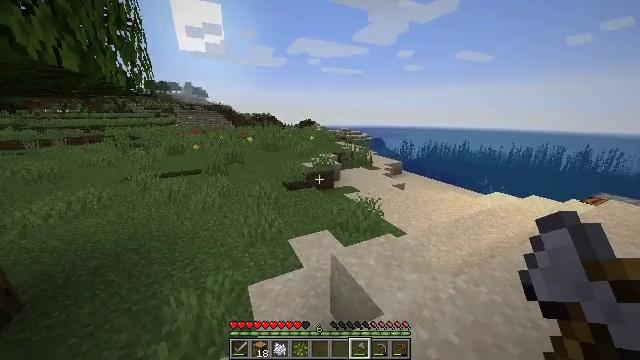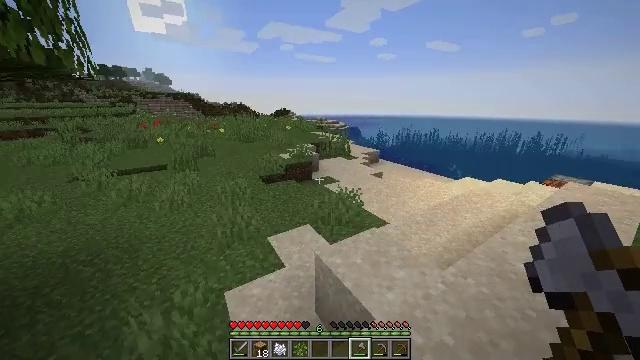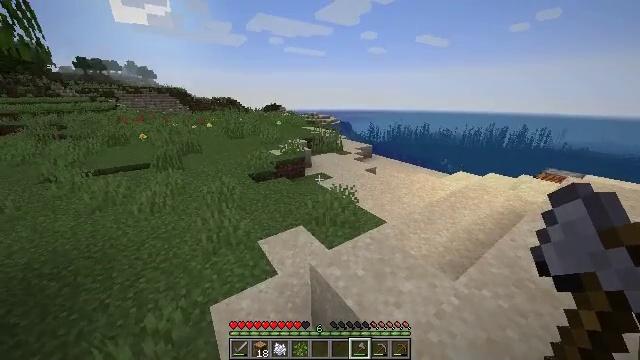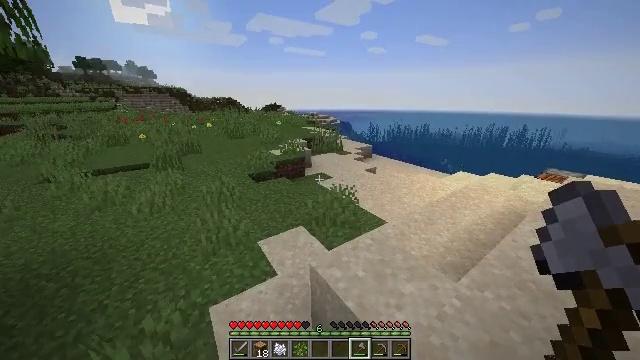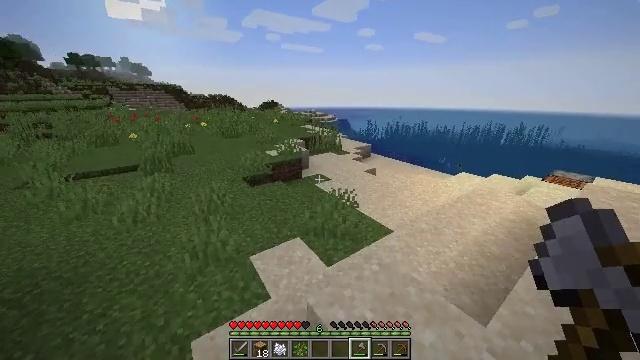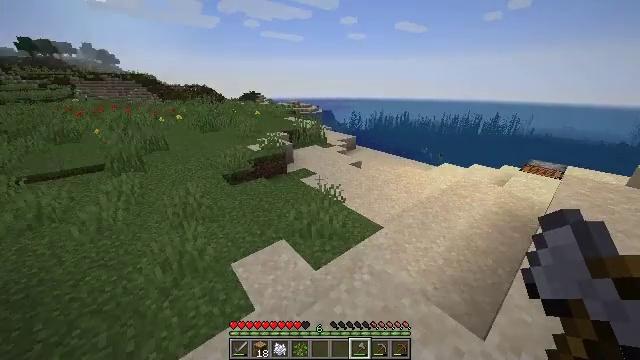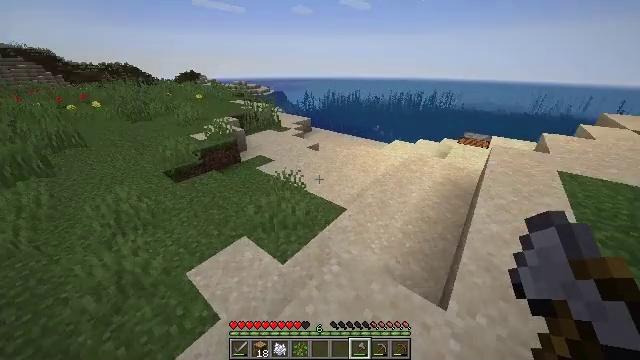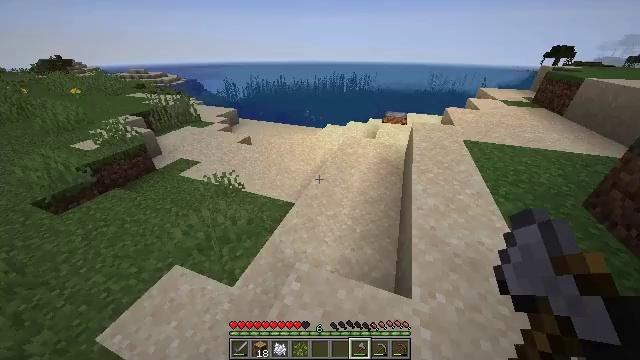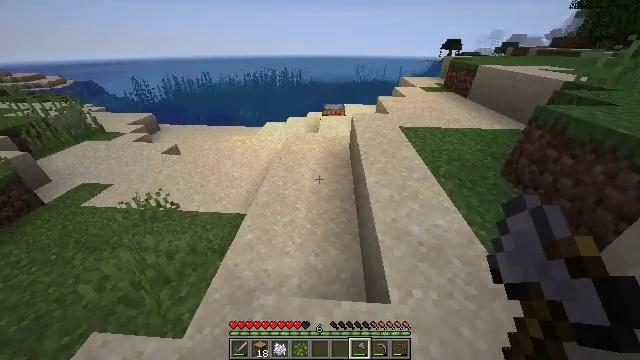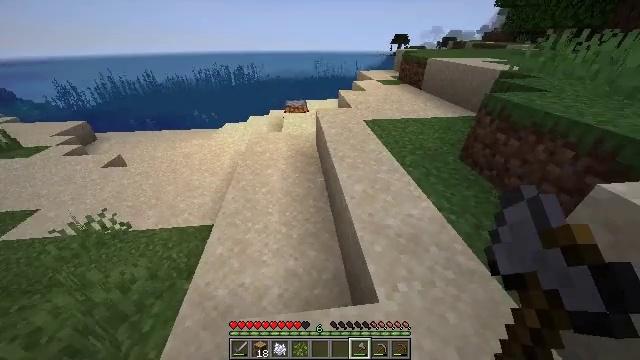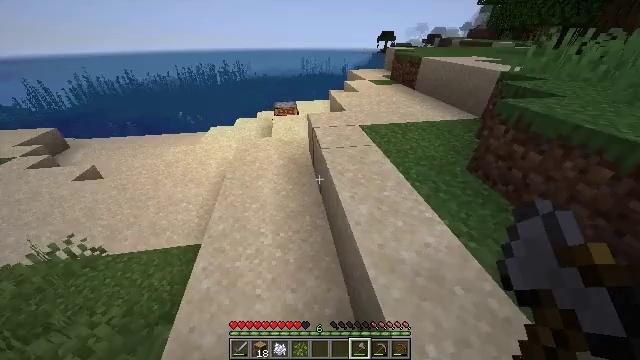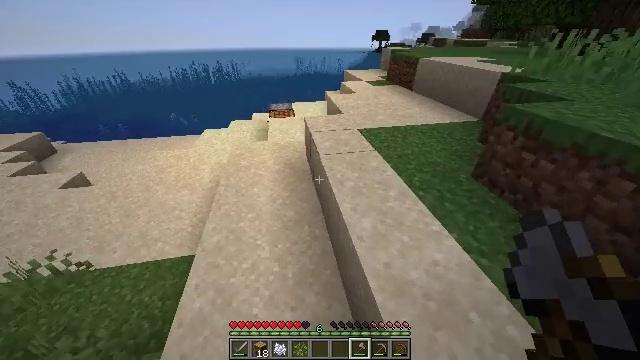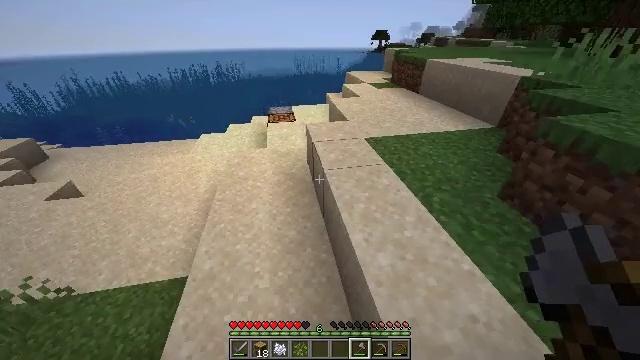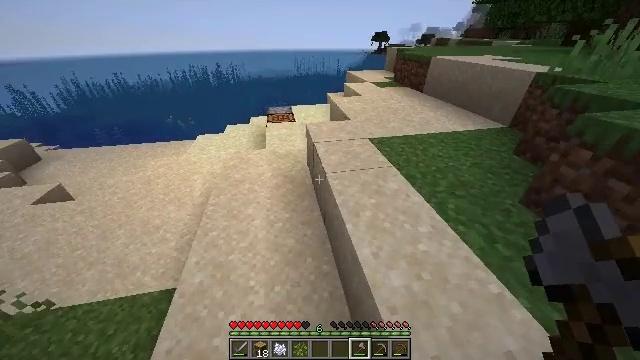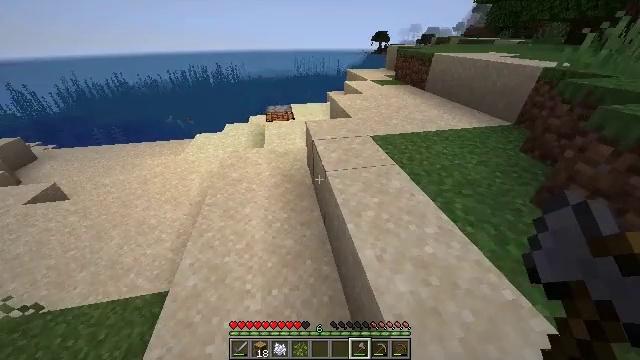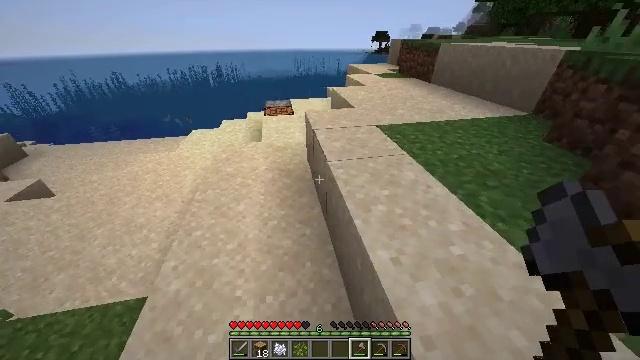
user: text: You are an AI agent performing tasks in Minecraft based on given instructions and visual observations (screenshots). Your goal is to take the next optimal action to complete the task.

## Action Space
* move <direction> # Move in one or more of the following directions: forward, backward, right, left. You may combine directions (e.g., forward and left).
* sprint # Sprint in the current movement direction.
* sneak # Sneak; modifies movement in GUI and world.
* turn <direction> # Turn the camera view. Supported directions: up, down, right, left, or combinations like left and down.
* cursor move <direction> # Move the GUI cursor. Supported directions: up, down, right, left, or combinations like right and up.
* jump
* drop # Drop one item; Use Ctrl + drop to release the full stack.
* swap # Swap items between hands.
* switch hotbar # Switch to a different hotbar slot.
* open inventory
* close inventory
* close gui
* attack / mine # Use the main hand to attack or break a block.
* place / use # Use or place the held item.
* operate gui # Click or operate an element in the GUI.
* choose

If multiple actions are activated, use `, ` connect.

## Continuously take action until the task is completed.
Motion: motion action
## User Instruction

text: Cook cod with the furnace.
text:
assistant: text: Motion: move forward, turn right and down
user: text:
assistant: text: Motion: move forward, turn right and down
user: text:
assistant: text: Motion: move forward
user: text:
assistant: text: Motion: move forward
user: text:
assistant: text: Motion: move forward, turn right and down
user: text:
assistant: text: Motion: move forward, turn right and down
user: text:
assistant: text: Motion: move forward, turn right and down
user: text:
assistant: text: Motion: move forward, turn right and down
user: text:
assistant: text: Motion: move forward, turn right and down
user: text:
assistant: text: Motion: move forward, turn right
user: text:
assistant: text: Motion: move forward, turn right
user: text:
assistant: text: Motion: move forward
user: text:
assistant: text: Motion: move forward
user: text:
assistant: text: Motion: move forward
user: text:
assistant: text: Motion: move forward and move left
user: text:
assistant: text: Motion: move forward and move left
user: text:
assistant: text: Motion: move forward and move left
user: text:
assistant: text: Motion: move forward and move left
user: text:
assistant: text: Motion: move forward and move left
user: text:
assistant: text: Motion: move forward and move left
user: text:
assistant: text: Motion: move forward and move left
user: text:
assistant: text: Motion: move forward and move left
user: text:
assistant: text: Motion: move forward and move left
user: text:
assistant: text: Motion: move forward and move left
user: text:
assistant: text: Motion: move forward
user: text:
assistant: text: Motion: move forward
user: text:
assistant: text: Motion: move forward
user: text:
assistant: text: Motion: move forward
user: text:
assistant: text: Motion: move forward
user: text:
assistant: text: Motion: move forward